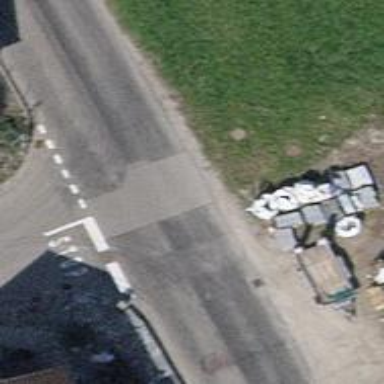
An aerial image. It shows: Residential road with asphalt surface.